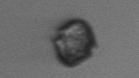
Label: Kryptoperidinium_triquetrum